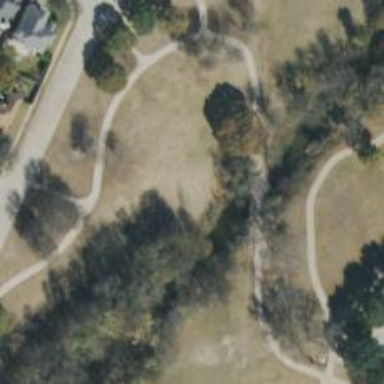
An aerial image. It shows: Disc golf course.